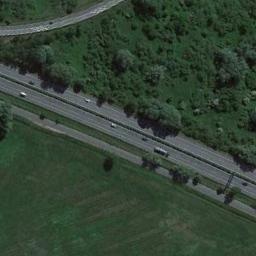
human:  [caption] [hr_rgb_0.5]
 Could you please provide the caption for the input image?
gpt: The two freeways are surrounded by large green forests with many cars on the freeway .

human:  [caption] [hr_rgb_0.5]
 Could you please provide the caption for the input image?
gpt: A straight freeway and a freeway with a bend go through the lawn with some trees .

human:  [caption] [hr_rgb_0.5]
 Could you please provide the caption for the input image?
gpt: There are only a few cars on the highway .

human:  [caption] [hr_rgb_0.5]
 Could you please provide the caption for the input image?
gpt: The freeway is between the grass and some trees with some cars .

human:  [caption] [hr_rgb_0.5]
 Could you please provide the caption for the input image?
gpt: There are green lawns and trees beside the freeway .